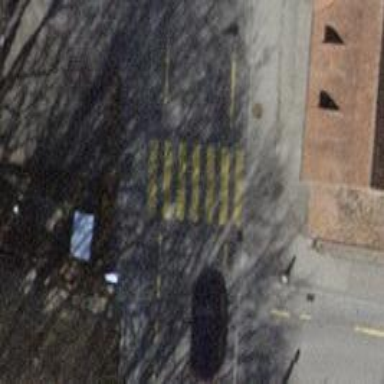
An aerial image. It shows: Zebra crossing on the road.